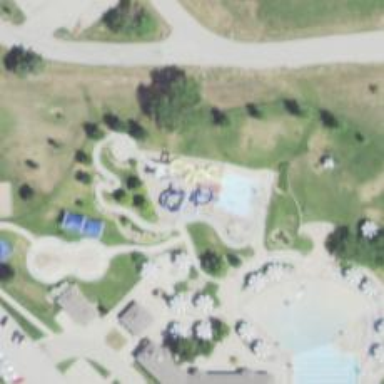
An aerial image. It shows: Water slide attraction.